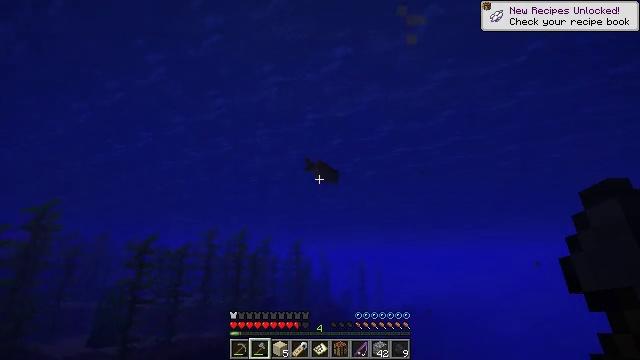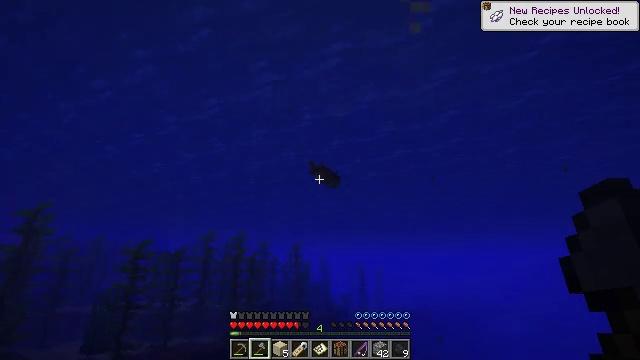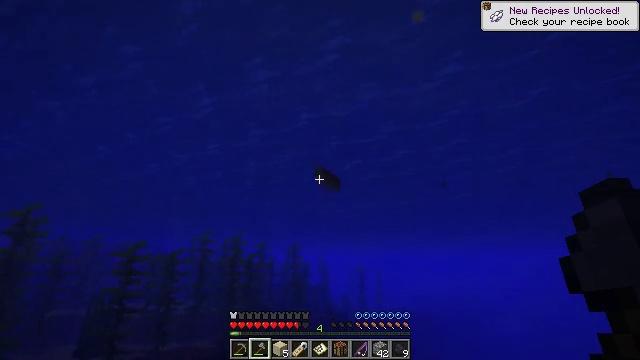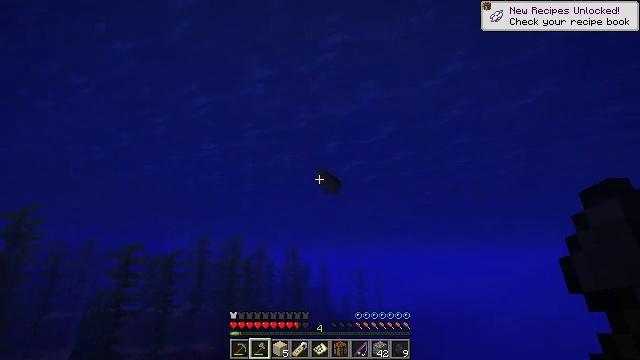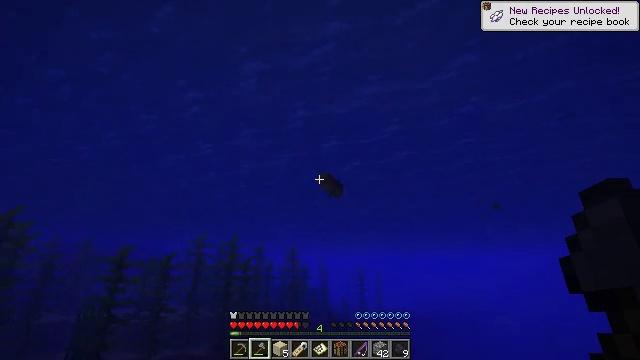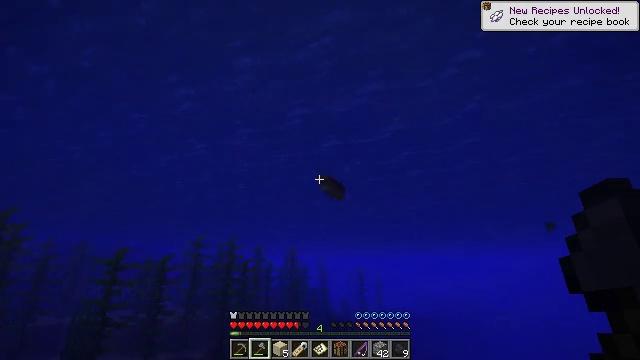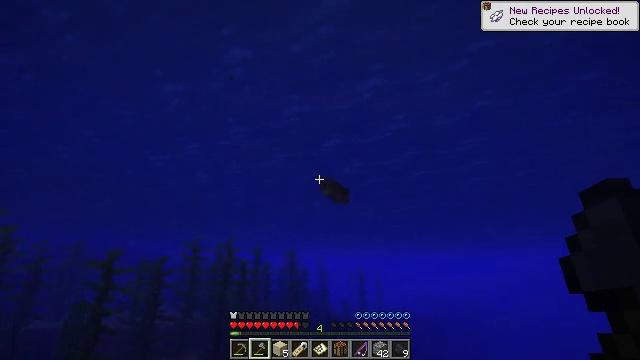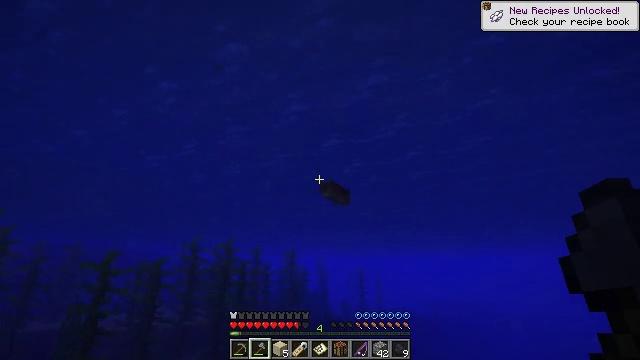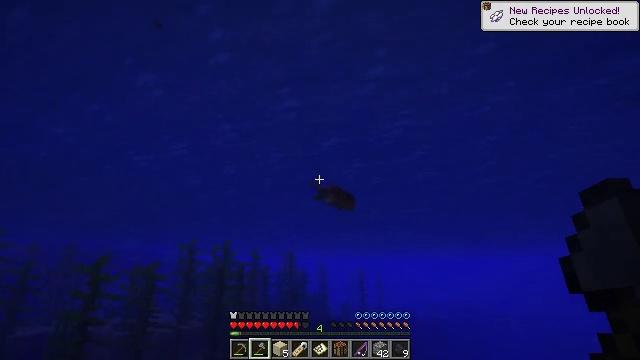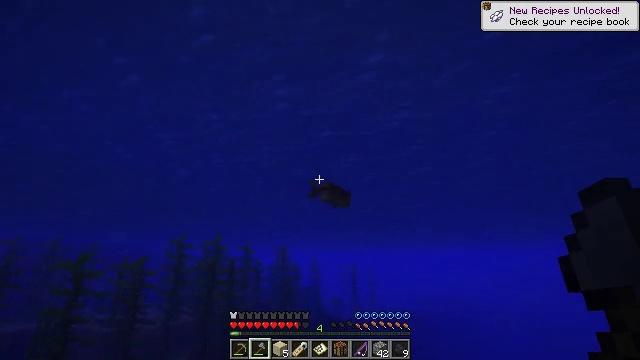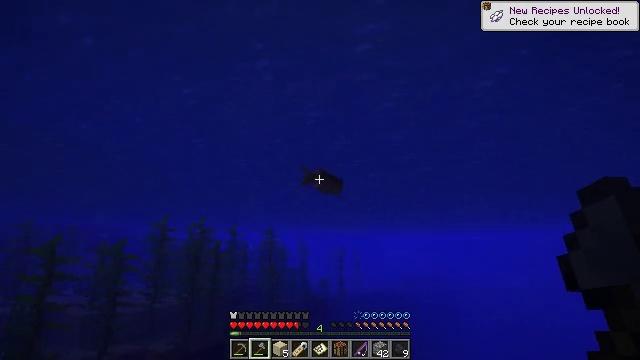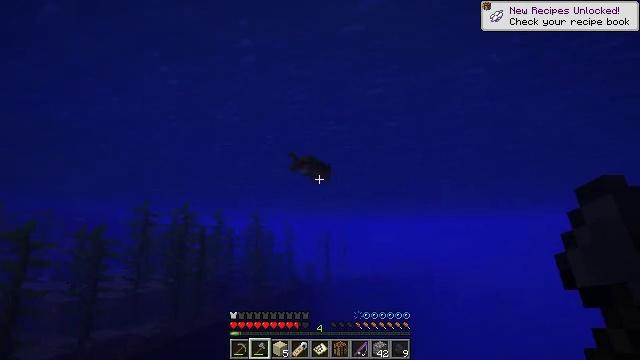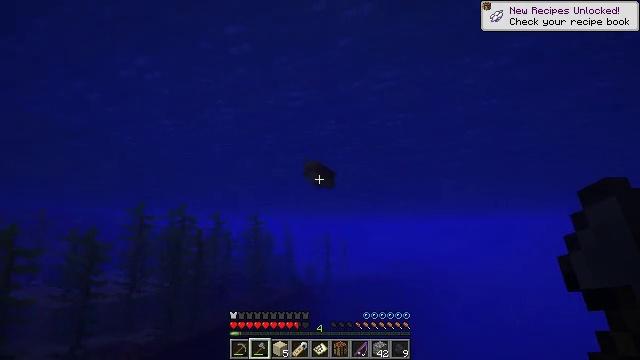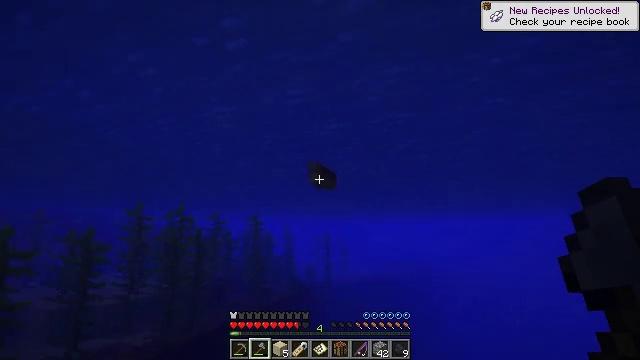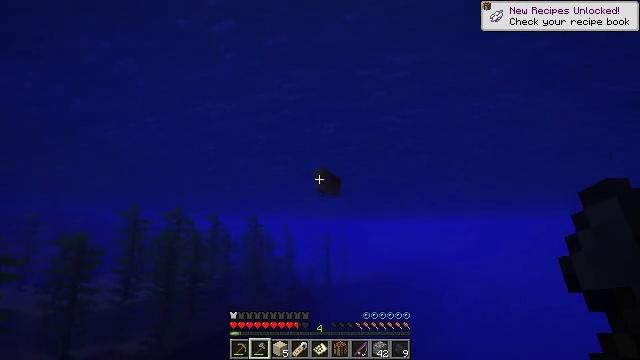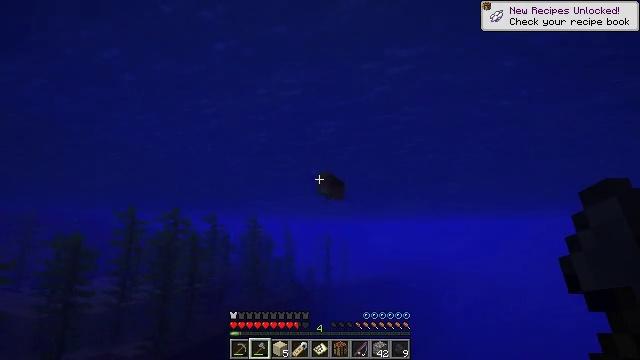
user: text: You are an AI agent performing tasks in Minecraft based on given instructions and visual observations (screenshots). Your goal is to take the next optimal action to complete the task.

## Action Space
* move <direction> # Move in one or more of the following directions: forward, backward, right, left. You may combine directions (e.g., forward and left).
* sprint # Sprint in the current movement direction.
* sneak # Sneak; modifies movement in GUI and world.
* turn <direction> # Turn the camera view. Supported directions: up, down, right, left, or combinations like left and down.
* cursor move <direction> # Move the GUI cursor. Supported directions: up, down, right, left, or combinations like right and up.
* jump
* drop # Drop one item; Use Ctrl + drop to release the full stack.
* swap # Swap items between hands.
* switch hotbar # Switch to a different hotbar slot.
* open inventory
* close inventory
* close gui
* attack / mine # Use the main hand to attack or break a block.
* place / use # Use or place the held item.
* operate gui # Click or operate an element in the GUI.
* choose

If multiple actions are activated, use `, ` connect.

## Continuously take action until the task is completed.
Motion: motion action
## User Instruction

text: Hunt a cod.
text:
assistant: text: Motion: move forward, sprint
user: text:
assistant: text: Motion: move forward, sprint
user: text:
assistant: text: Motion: move forward, sprint
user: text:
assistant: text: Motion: move forward, sprint
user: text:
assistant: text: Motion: move forward, sprint
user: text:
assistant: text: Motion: move forward, sprint
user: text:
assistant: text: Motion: move forward, sprint
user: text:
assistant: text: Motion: move forward, sprint
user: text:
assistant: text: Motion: move forward, sprint, turn right and down
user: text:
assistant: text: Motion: move forward, sprint, turn right and down
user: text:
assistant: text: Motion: move forward, sprint, turn right and down
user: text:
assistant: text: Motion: move forward, sprint
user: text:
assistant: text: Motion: move forward, sprint
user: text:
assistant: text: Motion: move forward, sprint
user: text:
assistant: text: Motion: move forward, sprint
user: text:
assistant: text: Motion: move forward, sprint
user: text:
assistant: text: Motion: move forward, sprint
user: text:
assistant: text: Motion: move forward, sprint, turn right and down
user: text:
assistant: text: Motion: move forward, sprint, turn right and down
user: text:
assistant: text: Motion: move forward, sprint
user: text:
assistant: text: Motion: move forward, sprint
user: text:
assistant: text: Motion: move forward, sprint, turn right
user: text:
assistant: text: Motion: move forward, sprint
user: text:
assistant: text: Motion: move forward, sprint
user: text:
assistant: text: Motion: move forward, sprint
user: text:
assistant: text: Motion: move forward, sprint, turn right
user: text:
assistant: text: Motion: move forward, sprint, turn right
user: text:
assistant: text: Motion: move forward, sprint, attack / mine
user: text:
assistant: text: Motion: move forward, sprint, attack / mine
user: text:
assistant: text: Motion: move forward, sprint